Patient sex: M
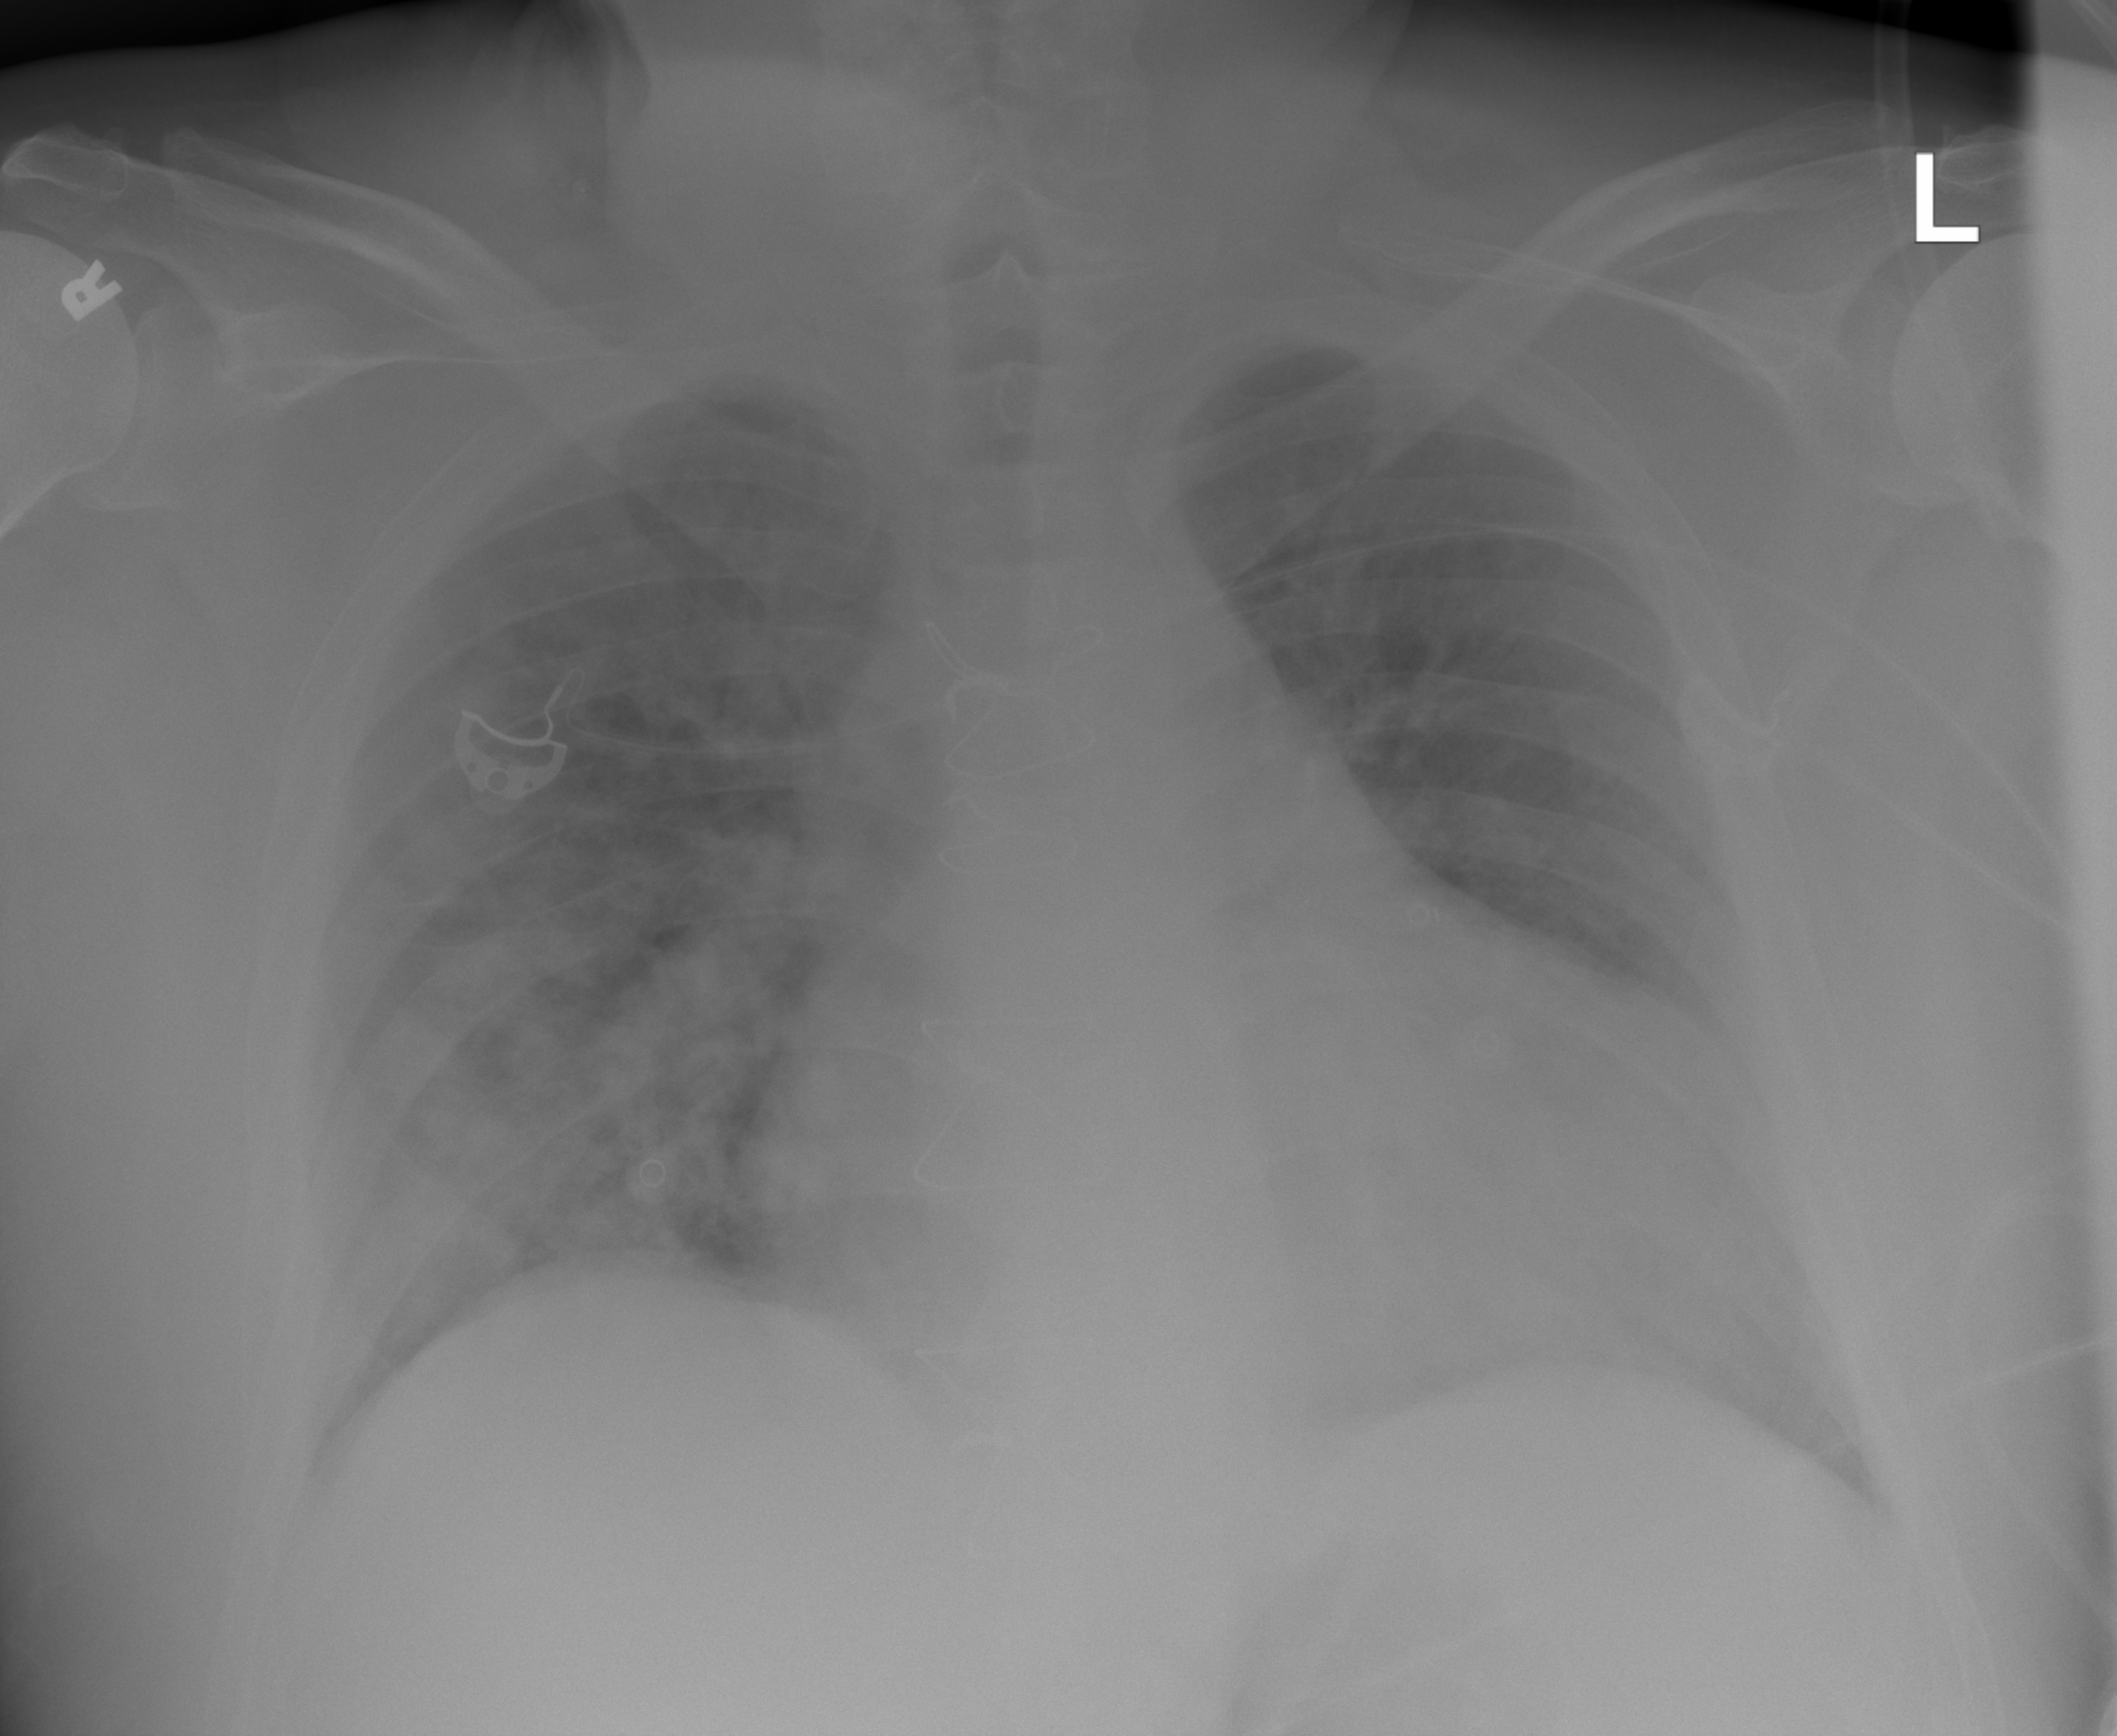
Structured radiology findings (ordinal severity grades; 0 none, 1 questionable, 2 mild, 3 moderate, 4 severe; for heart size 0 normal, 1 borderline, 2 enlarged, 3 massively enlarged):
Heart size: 2
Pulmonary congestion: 4
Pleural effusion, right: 1
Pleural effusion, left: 1
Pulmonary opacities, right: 3
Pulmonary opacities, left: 3
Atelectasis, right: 2
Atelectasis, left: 2